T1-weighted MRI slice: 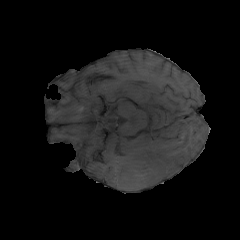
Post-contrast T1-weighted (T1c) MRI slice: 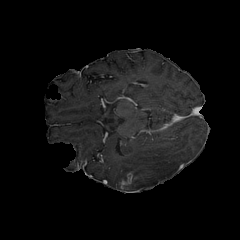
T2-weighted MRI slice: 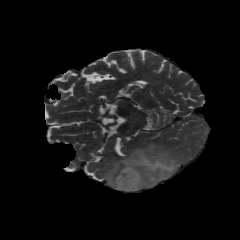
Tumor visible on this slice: yes